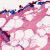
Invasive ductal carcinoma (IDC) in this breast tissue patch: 0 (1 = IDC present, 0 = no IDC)